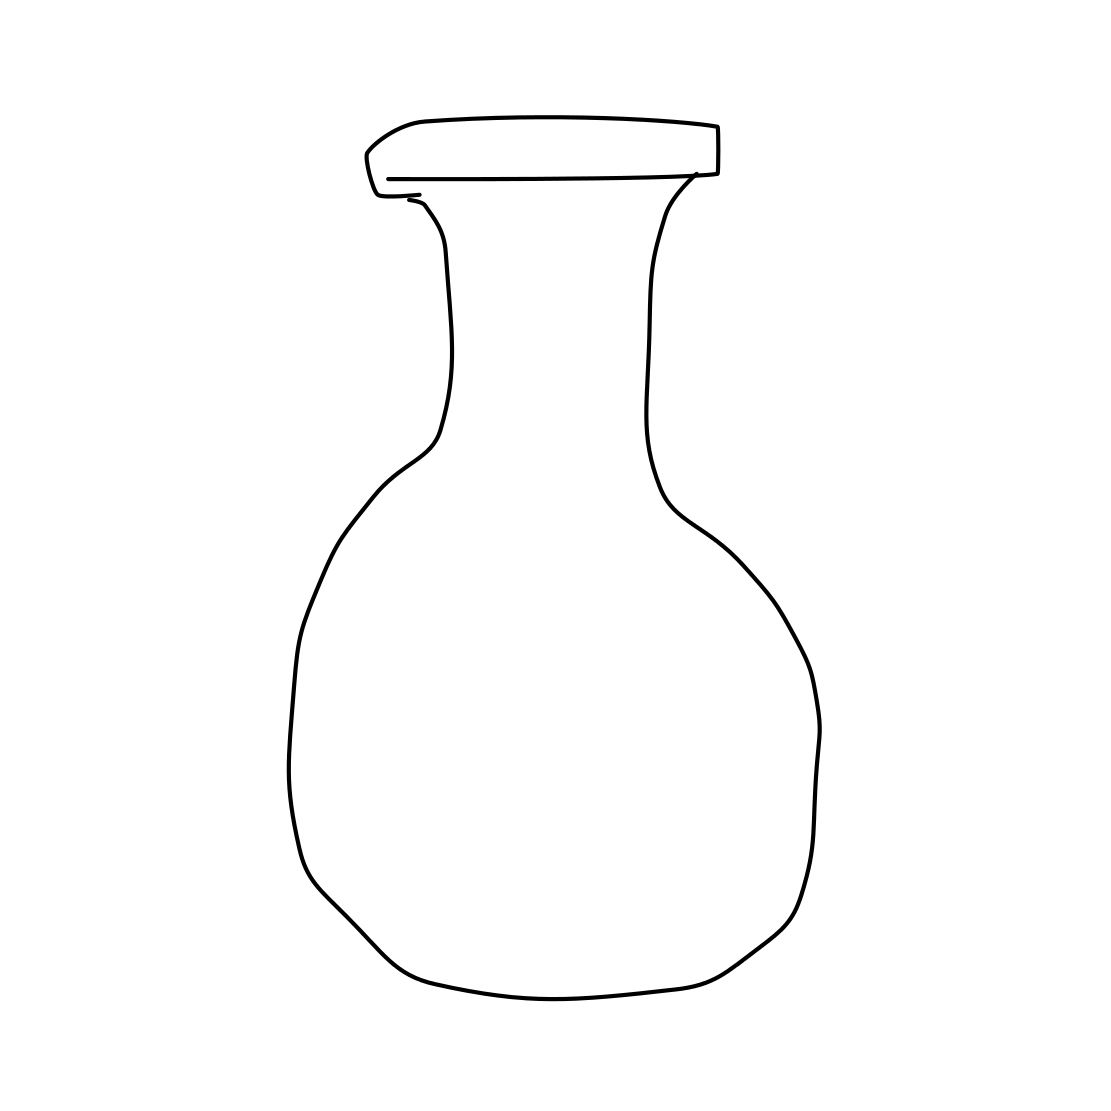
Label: vase